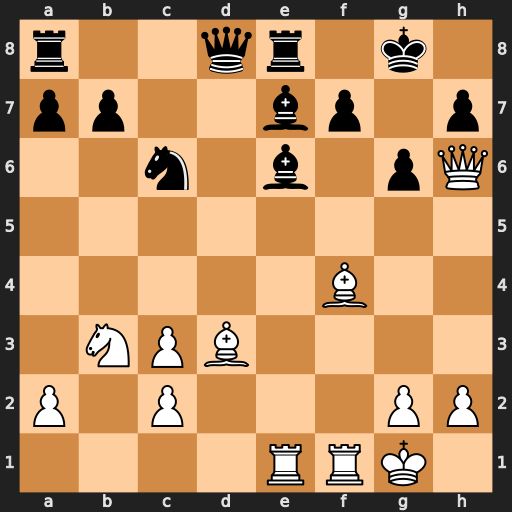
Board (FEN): r2qr1k1/pp2bp1p/2n1b1pQ/8/5B2/1NPB4/P1P3PP/4RRK1
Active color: w
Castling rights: -
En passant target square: -
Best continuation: Rxe6 Bf8 Rxe8